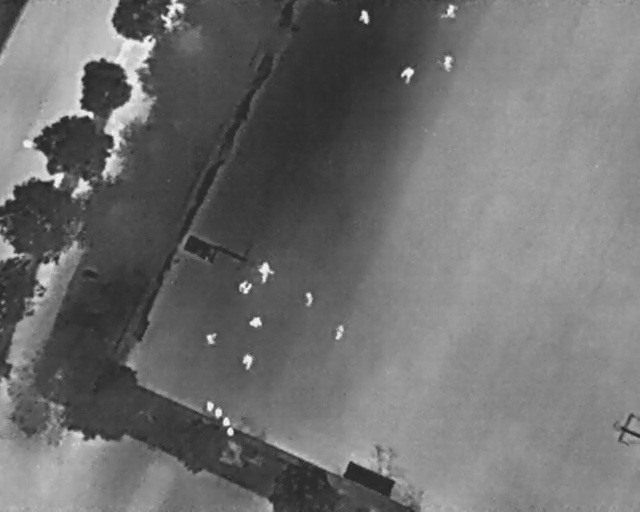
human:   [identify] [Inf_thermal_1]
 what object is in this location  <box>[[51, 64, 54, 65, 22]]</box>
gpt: <ref>1 small person at the center</ref>